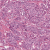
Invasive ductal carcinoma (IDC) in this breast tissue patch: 1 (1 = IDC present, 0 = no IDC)